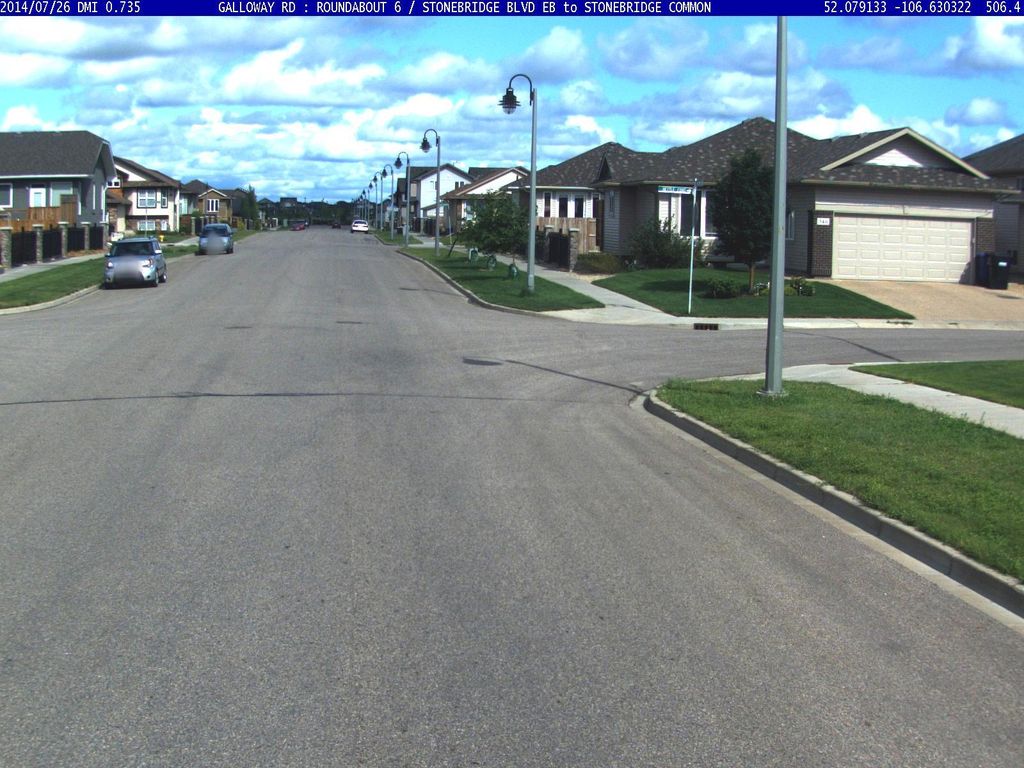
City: saskatoon